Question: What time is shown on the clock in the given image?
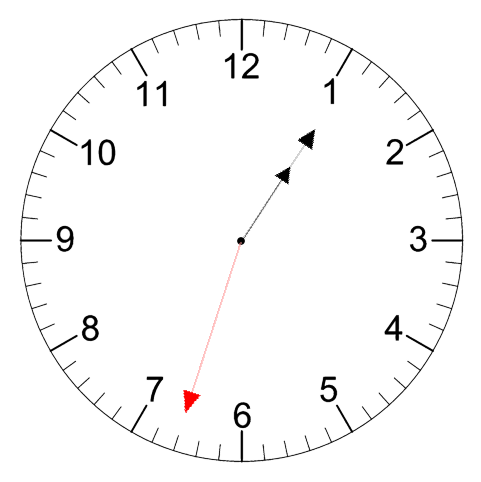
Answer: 01:05:33